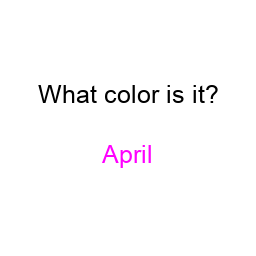
Color: magenta
Background color: white
Question text color: black